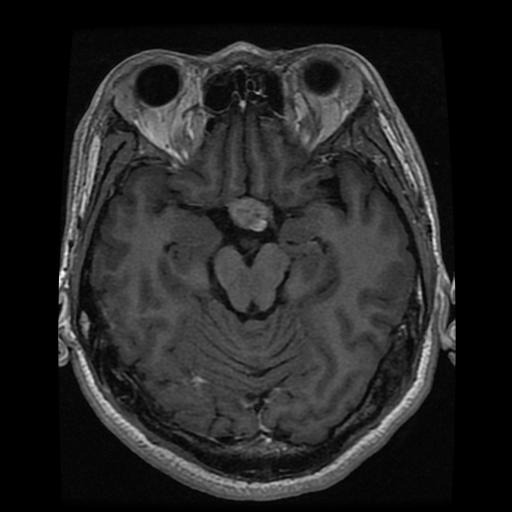
Label: pituitary